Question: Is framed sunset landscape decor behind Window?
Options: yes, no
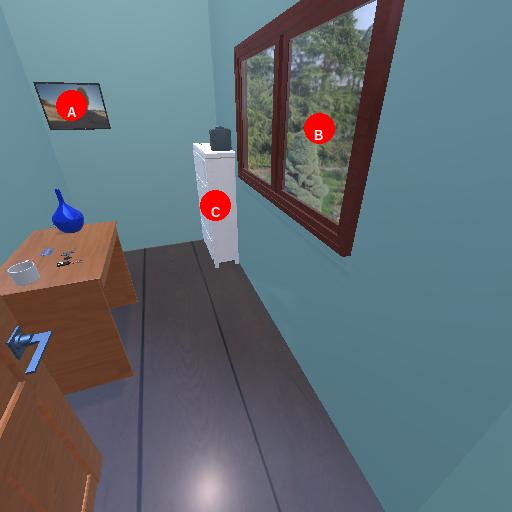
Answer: yes